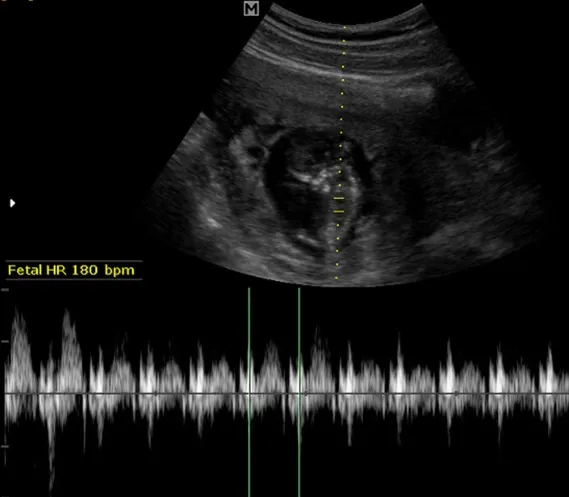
transabdominal scan image taken after completion of the multi-dose methotrexate treatment; the image shows persistent live cervical ectopic pregnancy with a fetal heart rate of 180 beats per minute.
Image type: radiology (ultrasound)